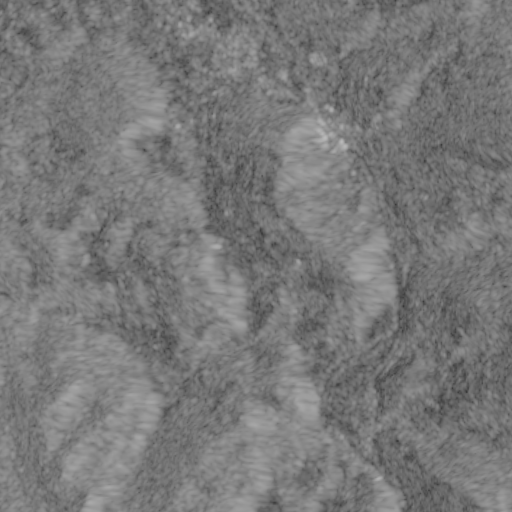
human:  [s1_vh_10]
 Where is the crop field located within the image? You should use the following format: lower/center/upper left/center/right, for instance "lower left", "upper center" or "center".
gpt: The crop field is located in the upper center of the image.
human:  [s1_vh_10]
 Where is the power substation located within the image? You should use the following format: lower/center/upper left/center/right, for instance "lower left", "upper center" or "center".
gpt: The power substation is located in the upper right of the image.
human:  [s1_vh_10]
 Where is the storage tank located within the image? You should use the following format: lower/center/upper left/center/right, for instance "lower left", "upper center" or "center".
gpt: The storage tank is located in the upper center of the image.
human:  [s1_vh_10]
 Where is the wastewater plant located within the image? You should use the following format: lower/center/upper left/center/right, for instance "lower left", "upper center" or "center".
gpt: The wastewater plant is located in the upper center of the image.
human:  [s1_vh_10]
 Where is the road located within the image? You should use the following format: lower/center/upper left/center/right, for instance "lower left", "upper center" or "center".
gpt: There is no road in the image.

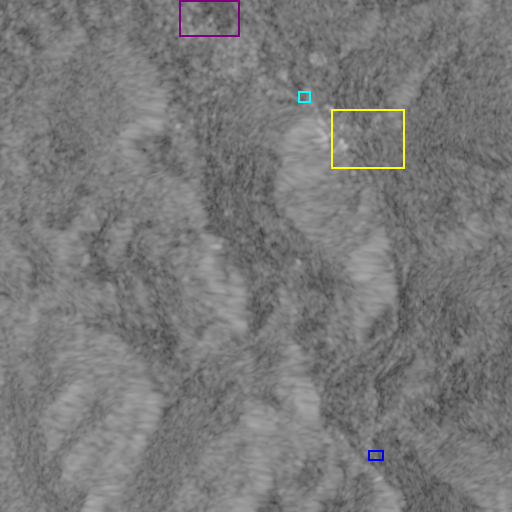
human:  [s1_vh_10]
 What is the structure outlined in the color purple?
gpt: The structure outlined in purple is a crop field.
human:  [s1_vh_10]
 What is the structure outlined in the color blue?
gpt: The structure outlined in blue is a park.
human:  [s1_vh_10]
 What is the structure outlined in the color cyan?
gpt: The structure outlined in cyan is a parking lot.
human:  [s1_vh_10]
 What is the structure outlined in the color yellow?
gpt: The structure outlined in yellow is a quarry.
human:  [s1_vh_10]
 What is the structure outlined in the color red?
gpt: There is no red outline.